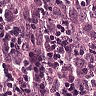
Metastatic tissue present: yes